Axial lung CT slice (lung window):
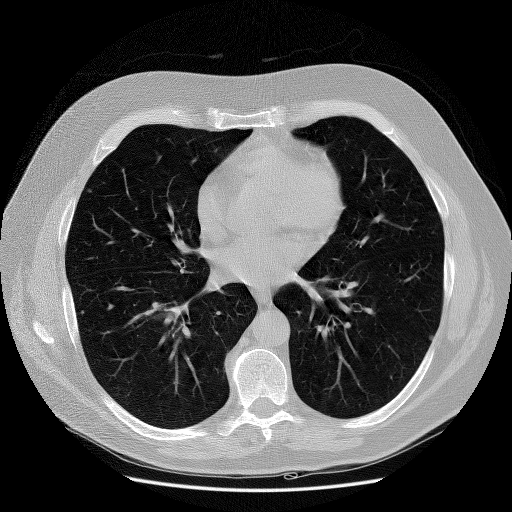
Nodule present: no